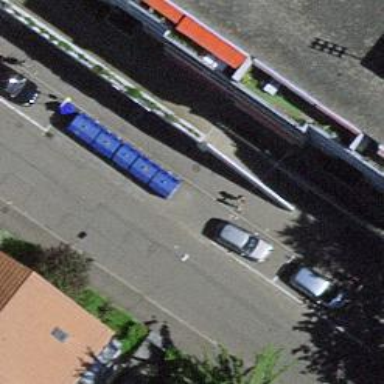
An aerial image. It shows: Recycling container for recycling.